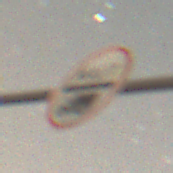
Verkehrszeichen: Mautpflicht
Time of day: Night
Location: Outdoor (Nature)
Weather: Clear
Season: NotSpecified
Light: Natural